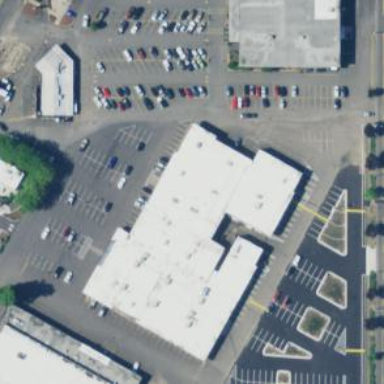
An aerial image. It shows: Mall building.